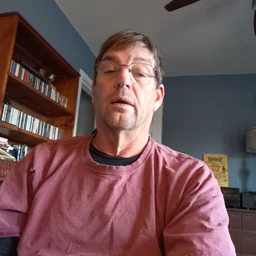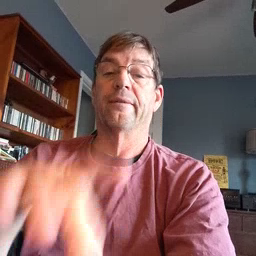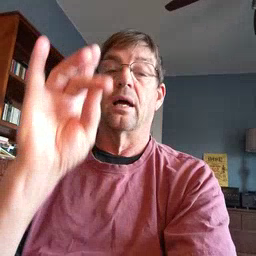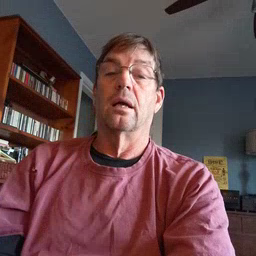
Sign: find